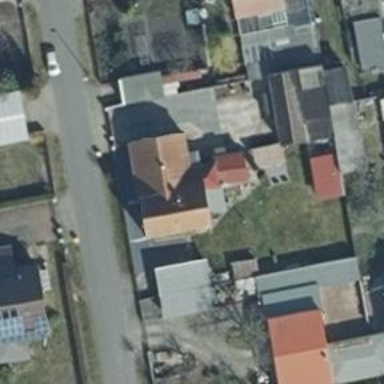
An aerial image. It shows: Simple and straightforward house.